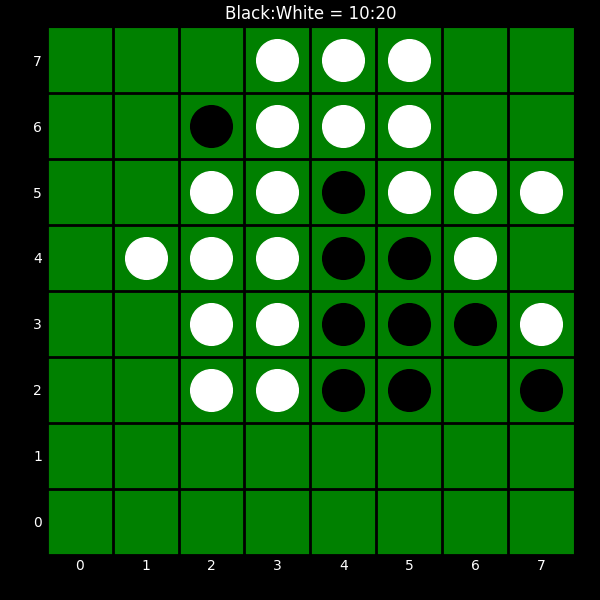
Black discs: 10
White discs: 20